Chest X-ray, AP view. Patient: 22 years old, sex F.
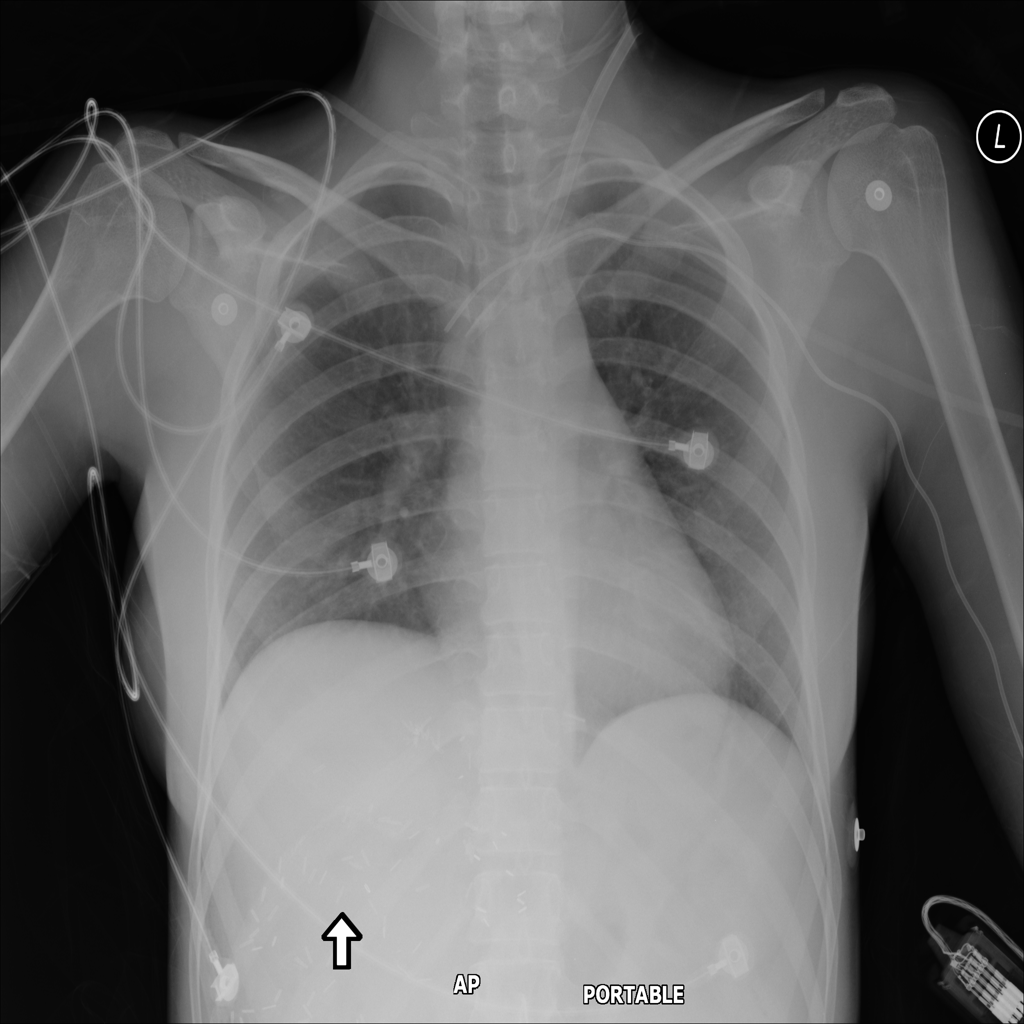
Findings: No Finding